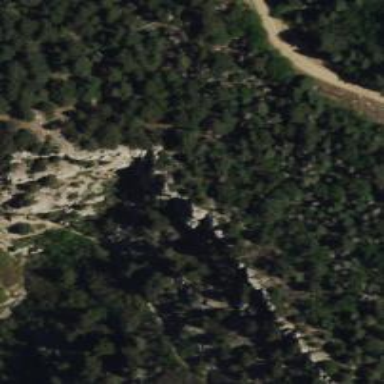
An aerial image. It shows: Cliff in nature.